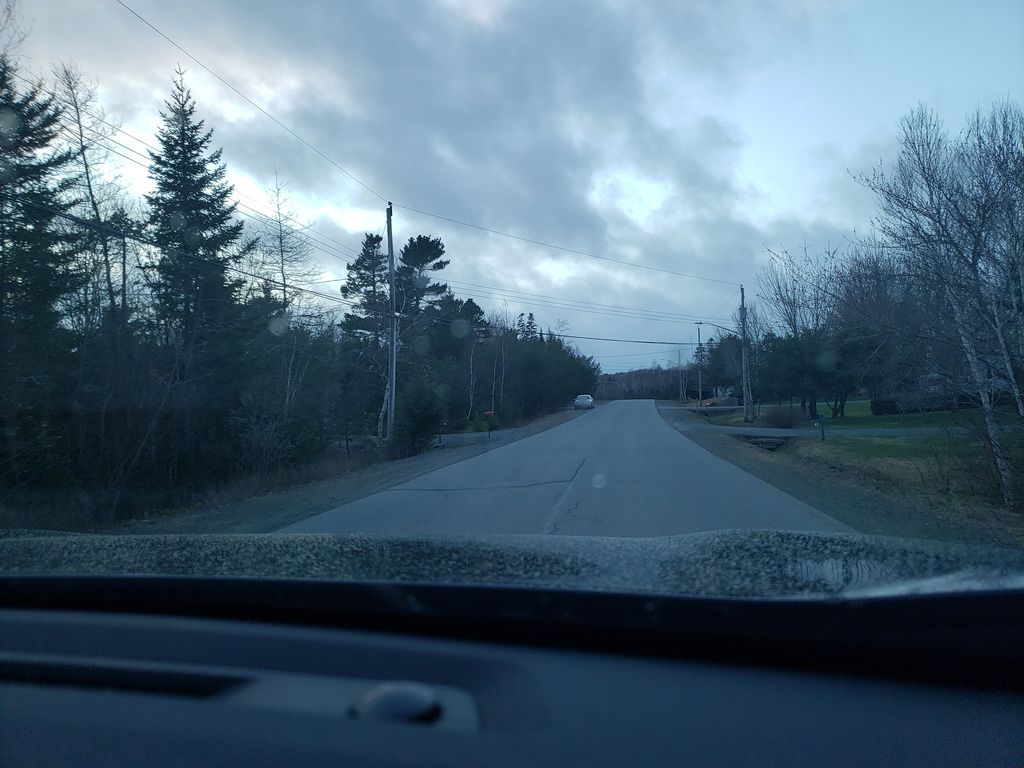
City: halifax